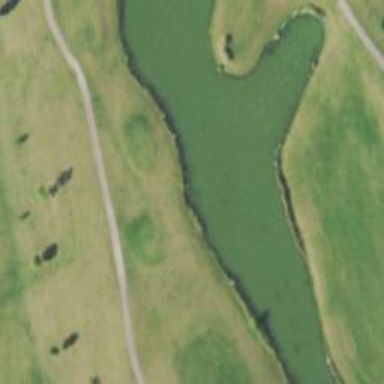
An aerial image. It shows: Water hazard on golf course. The hazard is natural water feature.